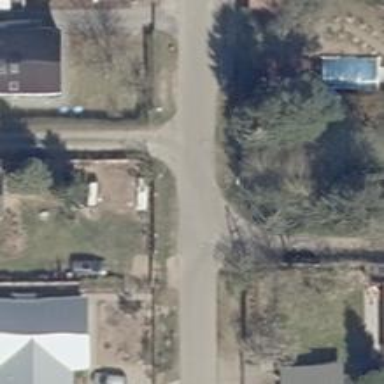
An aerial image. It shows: Smooth asphalt road in residential area.